Question: I'm searching for a jQuery or simple, old-school JavaScript script which makes text input fields behave like on this picture:

There was a few days ago a link on twitter to such a plugin but I wasn't able to find it again (with Google, Browser History, Twitter-Search etc.).
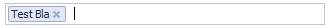
Answer: Here, this'll help you to get started.
<URL>